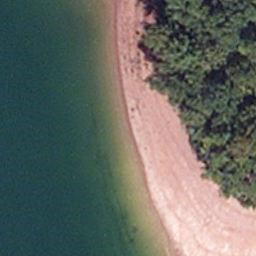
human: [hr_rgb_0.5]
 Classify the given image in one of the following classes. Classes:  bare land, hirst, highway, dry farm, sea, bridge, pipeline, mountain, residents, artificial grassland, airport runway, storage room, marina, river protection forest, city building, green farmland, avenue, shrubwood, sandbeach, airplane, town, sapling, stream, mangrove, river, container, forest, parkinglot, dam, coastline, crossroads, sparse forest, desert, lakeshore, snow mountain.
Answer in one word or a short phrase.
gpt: lakeshore